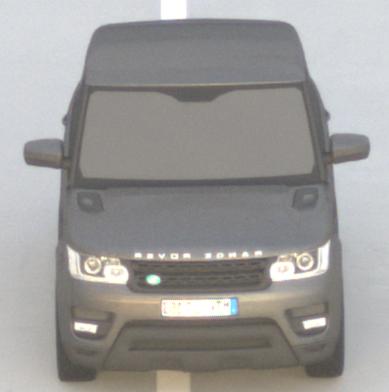
Make: Land Rover
Model: Range Rover Sport 5.0 V8 SC
Detailed model: Range Rover Sport (II)
Model produced from: 2013/09
Model produced until: 2015/07
Doors: 5
Color: gray
Road condition: dry road
Daytime: sunrise or sunset
Contrast: low contrast